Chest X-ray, PA view. Patient: 21 years old, sex F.
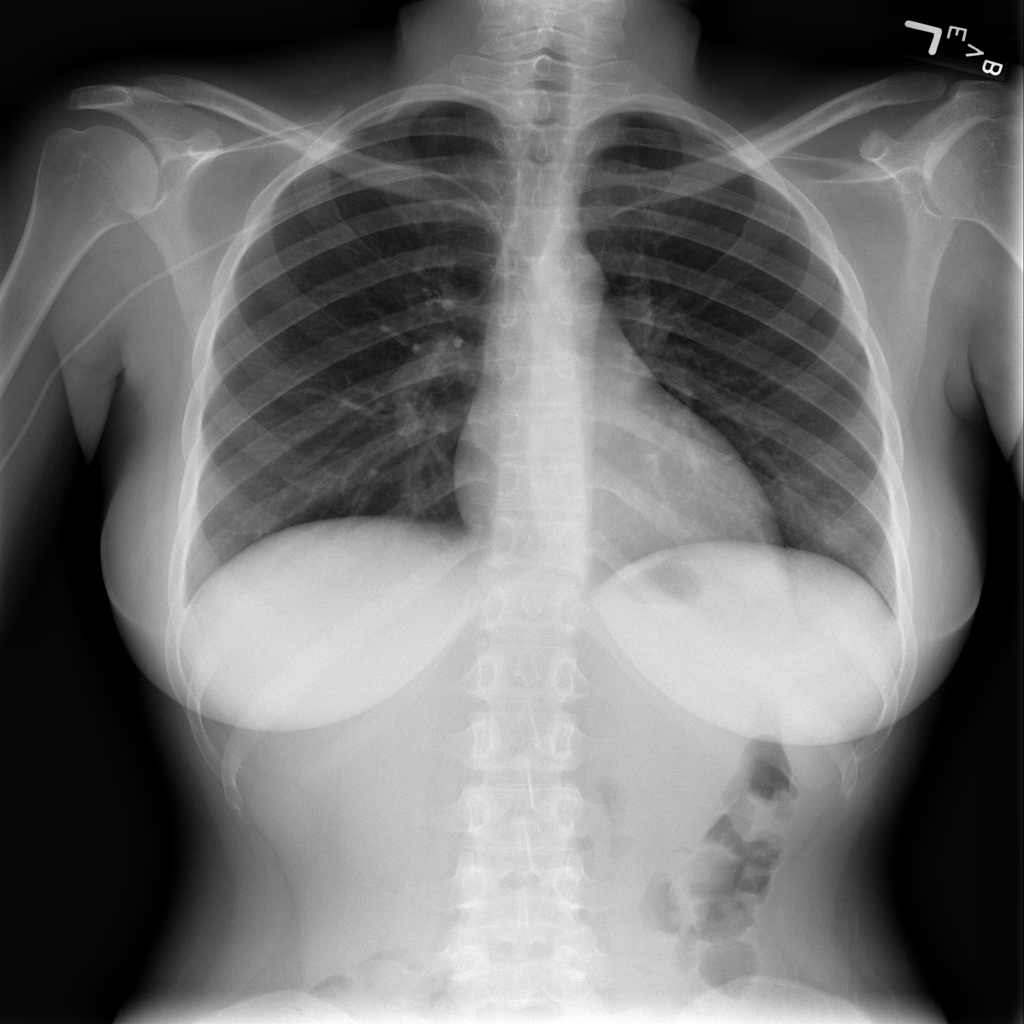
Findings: No Finding